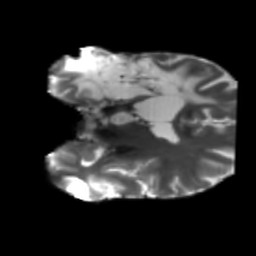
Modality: T2w
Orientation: coronal
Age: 41
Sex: male
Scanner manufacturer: siemens
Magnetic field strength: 3 T
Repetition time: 5.47 s
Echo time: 0.0854 s